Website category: movie
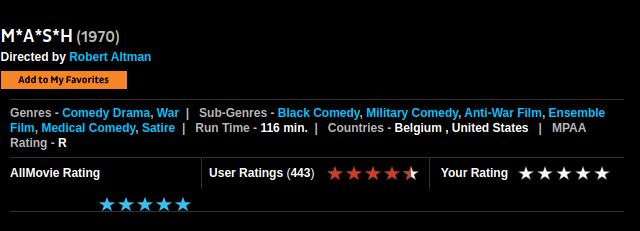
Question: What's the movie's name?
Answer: M*A*S*H

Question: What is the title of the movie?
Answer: M*A*S*H

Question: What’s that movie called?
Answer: M*A*S*H

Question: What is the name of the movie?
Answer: M*A*S*H

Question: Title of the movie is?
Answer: M*A*S*H

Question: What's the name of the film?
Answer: M*A*S*H

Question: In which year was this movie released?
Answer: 1970

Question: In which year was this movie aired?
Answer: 1970

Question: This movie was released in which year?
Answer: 1970

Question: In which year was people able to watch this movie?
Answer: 1970

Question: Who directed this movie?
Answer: Robert Altman

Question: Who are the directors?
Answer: Robert Altman

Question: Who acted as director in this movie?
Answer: Robert Altman

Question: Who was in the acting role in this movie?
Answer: Robert Altman

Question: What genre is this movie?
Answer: Comedy Drama , War

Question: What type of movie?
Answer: Comedy Drama , War

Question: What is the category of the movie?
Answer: Comedy Drama , War

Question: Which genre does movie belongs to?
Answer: Comedy Drama , War

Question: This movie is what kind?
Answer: Comedy Drama , War

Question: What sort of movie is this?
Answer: Comedy Drama , War

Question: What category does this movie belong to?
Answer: Comedy Drama , War

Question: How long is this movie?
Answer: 116 min.

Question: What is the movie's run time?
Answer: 116 min.

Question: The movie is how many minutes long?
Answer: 116 min.

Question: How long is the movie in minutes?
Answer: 116 min.

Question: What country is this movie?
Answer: Belgium , United States

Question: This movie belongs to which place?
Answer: Belgium , United States

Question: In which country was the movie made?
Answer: Belgium , United States

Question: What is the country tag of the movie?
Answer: Belgium , United States

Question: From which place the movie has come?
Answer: Belgium , United States